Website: bh-photo
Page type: address-validator
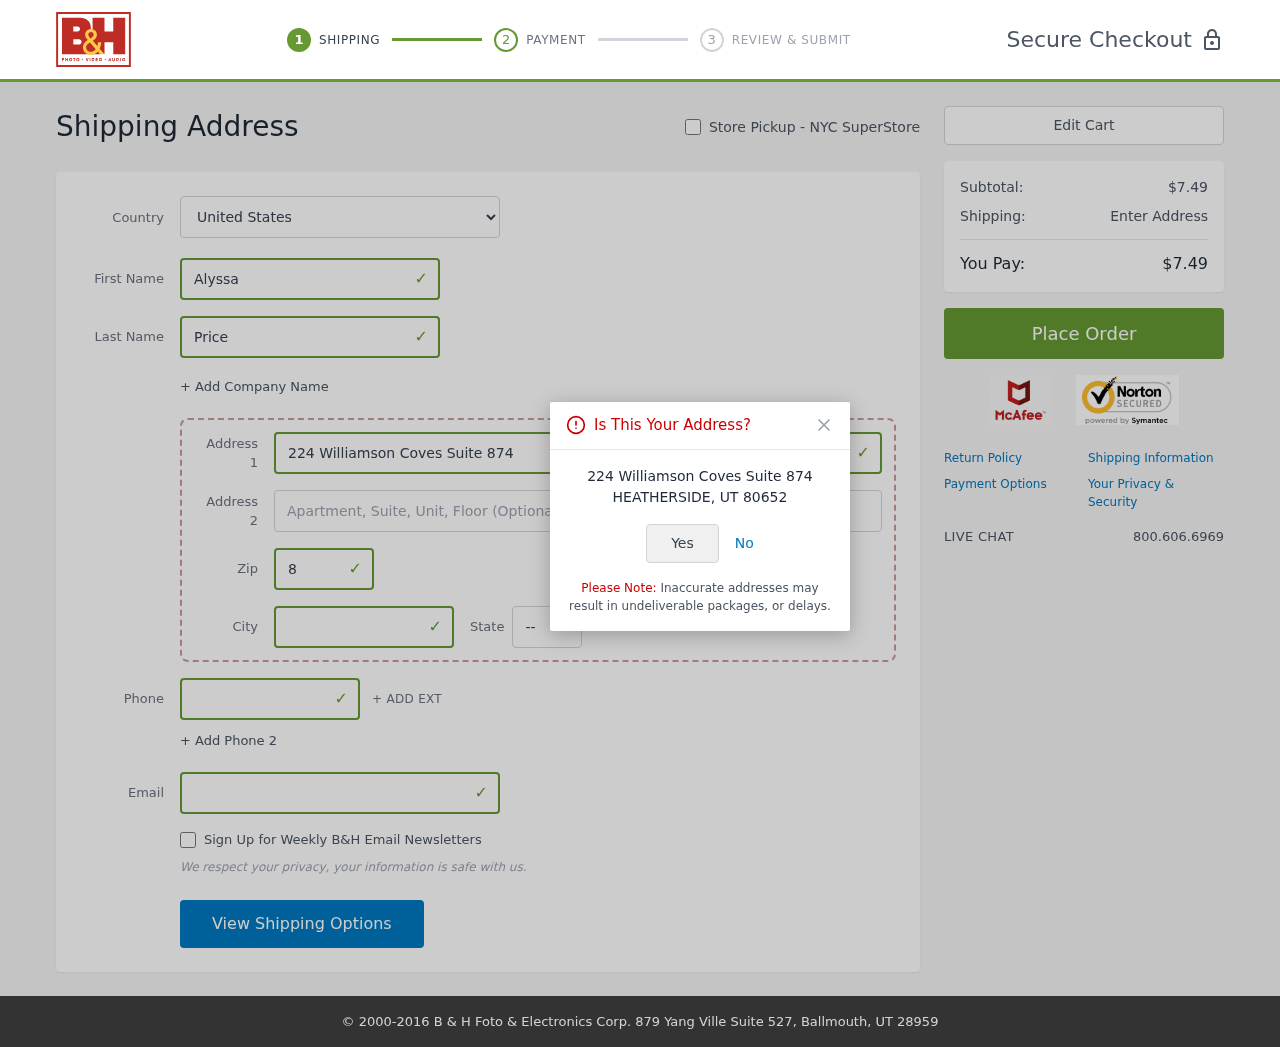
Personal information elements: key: PII_CITY
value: Heatherside
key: PII_COUNTRY
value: United States
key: PII_EMAIL
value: alyssaprice@yahoo.com
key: PII_FIRSTNAME
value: Alyssa
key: PII_LASTNAME
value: Price
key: PII_PHONE
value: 6996388851
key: PII_POSTCODE
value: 80652
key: PII_STATE_ABBR
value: UT
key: PII_STREET
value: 224 Williamson Coves Suite 874
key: PII_CITY_CONFIRM
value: HEATHERSIDE
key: PII_POSTCODE_FULL
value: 80652
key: PII_POSTCODE_NUMERIC
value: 80652
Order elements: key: ORDER_SUBTOTAL
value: $7.49
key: ORDER_TOTAL
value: $7.49